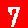
Digit: 7